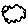
Label: cloud